Question: I'm attempting to use an observer to modify the response of the add to cart controller action, but only in the context of an AJAX request.
My observer called and my JS is retrieving data fine, I have verified this by putting a 'die()' in my observer function 'cartAdd()' and verifying the response developer console, which I am using to see the result of my response from Magento. So JS isn't the issue here.
My primary problem is that I can't seem to modify the response through the normal functions. I get the request by using '$observer->getEvent()->getControllerAction()->getResponse()' and then make changes to it by 'setHeader()', or 'setBody()', or any other function that modifies the response, but there is absolutely no effect to the response!
Does anybody have any clue as to why I'm not able to modify the response in my observer?
In /app/code/local/mynamespace/mymodule/etc/config.xml:
'''
<frontend>
....
<events>
<controller_action_predispatch_checkout_cart_add>
<observers>
<mymodule_cart_add>
<type>singleton</type>
<class>mymodule/observer</class>
<method>cartAdd</method>
</mymodule_cart_add>
</observers>
</controller_action_predispatch_checkout_cart_add>
</events>
</frontend>
'''
In /app/code/local/mynamespace/mymodule/Model/Observer.php:
'''
public function cartAdd(Varien_Event_Observer $observer)
{
$controllerAction = $observer->getEvent()->getControllerAction();
if($controllerAction->getRequest()->isAjax()) {
$response = $controllerAction->getResponse();
// I've even tried using:
// $response = Mage::app()->getResponse();
$response->setHeader('HTTP/1.1','403 Forbidden'); //using this because i will need it in my final code and it will make it immediatly obvious the response has been changed
$response->setHeader('Content-type', 'application/json');
$response->setBody('hello world!!!!');
// this is to stop the product from being added to the cart
$controllerAction->setFlag('', Mage_Core_Controller_Varien_Action::FLAG_NO_DISPATCH, true);
}
}
'''
I end up just getting the contents of the page that you would end up on as a result of running an add to cart action:

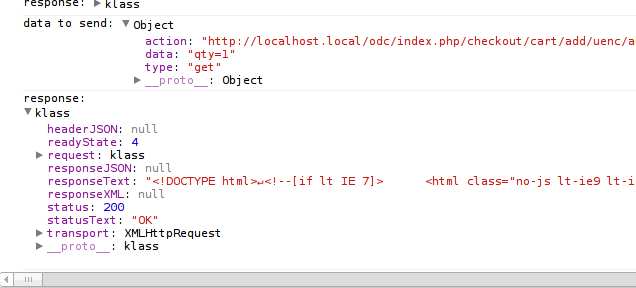
Answer: When a product is added to cart there is admin-configurable behavior to send a person to the cart page or to redirect them back to the product page. See the field.
This redirect behavior is accomplished via a redirect which will displace any redirect set in the dynamic 'controller_action_predispatch_checkout_cart_add' event; <URL>' method to bypass the normal redirect behavior if a flag has been set on the 'checkout/session' object. Not only is there a hook and supporting logic to make it work, but there is actually a working example from the core - always a good thing for developers.
Just prior to the final redirect logic in the 'addAction()' method, the cart controller's 'addAction()' method dispatches the <URL>' method from redirecting - namely by setting the 'no_cart_redirect' flag on 'checkout/session' object, which preserves the redirect set on the response object.
There is one more consideration in this case. It's likely that the observers behavior should be preserved, namely: after adding a product to cart from the wishlist, a customer may be redirected to the next product in their wishlist. This is one of the instances when observer processing order matters. To make sure that the module's add to cart behavior is preserved, other modules which consume the 'checkout_cart_add_product_complete' event should fire before the observer. In the declaration file for the custom module, the Mage_Wishlist module should be set as dependent on the custom module, which will ensure that the custom module's observer will fire before the module:
'''
<?xml version="1.0" encoding="UTF-8"?>
<config>
<modules>
<Custom_Module>
<active>true</active>
<codePool>local</codePool>
</Custom_Module>
<Mage_Wishlist>
<depends>
<Custom_Module />
</depends>
</Mage_Wishlist>
</modules>
</config>
'''
If the module were not a factor, the better targeted event to consume would be the dynamically-generated 'controller_action_postdispatch_checkout_cart_add' event, which is the last targeted event before the generic 'controller_front_send_response_before' event.